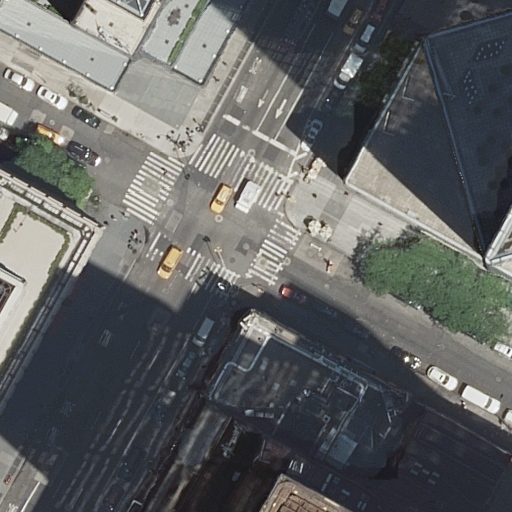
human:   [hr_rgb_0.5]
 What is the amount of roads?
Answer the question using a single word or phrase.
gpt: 3

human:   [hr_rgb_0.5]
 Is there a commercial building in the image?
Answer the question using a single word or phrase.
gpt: yes

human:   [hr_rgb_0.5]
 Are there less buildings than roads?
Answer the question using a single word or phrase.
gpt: no

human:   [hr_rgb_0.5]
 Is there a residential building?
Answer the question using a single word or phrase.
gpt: yes

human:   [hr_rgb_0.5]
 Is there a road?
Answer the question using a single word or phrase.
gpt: yes

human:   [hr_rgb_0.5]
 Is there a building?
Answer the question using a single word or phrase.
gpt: yes

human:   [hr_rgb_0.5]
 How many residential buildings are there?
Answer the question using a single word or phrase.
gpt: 5

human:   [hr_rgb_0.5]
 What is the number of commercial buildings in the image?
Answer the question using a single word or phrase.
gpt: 2

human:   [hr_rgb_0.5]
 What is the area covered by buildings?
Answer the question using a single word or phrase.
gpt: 3152m2

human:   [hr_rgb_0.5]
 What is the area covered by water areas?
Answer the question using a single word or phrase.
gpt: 0m2

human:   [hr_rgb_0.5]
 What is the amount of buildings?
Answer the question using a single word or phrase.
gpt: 7

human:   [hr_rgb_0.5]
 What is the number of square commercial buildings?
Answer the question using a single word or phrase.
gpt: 0

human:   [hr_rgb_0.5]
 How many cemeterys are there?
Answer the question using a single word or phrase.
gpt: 0

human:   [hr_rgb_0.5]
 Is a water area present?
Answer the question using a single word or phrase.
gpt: no

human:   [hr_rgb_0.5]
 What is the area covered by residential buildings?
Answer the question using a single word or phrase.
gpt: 2860m2

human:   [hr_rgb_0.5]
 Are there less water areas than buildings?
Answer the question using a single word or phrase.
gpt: yes

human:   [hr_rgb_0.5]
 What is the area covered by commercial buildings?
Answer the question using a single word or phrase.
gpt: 291m2

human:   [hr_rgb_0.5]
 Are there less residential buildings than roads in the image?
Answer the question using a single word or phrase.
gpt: no

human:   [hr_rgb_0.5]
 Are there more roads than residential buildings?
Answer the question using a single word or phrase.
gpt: no

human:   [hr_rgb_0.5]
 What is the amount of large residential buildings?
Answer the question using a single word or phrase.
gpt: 3

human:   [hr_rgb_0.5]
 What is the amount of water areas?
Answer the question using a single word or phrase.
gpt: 0

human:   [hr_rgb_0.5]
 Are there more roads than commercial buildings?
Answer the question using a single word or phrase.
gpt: yes

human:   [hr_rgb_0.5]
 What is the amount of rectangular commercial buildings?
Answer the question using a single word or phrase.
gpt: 2

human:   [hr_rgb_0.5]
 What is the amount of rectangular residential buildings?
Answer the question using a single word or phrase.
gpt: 2

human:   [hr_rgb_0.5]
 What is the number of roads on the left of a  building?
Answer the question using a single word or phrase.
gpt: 1

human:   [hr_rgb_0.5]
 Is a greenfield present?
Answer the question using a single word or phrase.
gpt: no

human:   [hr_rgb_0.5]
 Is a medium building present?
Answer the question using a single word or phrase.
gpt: yes

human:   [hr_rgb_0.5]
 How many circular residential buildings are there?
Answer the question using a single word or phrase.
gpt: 0

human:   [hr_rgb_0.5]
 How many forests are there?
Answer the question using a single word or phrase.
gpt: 0

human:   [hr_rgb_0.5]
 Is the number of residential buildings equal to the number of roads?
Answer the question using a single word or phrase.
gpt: no

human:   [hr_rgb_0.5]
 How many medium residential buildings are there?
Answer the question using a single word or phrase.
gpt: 0

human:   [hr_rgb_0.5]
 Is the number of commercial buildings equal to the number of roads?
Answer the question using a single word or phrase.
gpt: no

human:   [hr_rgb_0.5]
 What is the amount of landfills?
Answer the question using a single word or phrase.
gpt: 0

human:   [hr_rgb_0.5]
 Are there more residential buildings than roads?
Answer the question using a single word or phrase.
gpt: yes

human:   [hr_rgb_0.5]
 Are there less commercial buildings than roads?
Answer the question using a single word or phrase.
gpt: yes

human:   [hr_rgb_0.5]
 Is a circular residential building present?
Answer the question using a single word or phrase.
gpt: no

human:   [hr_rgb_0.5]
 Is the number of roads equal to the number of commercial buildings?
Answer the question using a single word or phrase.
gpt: no

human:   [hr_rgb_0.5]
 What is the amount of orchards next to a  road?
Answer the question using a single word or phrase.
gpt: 0

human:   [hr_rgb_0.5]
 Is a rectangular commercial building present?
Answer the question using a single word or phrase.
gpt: yes

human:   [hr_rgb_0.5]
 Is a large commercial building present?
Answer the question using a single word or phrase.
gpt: no

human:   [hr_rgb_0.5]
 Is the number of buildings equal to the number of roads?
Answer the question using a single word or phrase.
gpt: no

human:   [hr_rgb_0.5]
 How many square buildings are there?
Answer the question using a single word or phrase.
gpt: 0

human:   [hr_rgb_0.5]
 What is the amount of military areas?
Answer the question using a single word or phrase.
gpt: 0

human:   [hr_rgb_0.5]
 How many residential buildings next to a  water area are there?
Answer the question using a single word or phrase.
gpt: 0

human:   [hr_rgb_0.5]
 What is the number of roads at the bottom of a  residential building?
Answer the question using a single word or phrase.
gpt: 2

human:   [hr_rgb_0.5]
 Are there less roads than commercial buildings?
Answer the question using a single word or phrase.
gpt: no

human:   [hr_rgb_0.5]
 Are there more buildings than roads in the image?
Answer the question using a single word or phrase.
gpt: yes

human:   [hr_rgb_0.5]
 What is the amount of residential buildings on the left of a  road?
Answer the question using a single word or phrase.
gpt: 1

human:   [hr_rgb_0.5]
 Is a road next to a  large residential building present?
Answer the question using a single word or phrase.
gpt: yes

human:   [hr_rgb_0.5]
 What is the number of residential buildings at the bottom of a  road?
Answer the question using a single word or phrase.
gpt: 3

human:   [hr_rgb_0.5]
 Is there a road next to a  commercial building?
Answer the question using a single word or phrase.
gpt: yes

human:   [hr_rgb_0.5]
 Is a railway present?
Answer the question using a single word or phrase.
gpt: no

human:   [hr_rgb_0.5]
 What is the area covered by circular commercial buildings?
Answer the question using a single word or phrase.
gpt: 0m2

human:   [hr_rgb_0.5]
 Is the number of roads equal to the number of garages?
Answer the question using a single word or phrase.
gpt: no

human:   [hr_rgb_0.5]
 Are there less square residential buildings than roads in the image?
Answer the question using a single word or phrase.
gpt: yes

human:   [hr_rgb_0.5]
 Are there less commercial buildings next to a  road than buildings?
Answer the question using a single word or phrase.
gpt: yes

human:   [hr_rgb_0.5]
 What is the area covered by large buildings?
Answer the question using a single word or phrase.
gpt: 2817m2

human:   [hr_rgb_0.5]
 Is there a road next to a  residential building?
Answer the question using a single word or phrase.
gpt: yes

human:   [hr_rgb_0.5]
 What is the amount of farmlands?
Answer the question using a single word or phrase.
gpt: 0

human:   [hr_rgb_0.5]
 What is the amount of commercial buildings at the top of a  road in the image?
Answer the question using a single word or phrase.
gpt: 2

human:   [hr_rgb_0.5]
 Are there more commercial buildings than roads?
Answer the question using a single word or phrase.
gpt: no

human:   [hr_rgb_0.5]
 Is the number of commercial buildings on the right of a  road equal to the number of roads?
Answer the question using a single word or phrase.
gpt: no

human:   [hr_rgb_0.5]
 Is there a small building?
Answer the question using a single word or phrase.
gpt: yes

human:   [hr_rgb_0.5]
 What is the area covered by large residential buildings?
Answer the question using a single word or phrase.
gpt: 2817m2